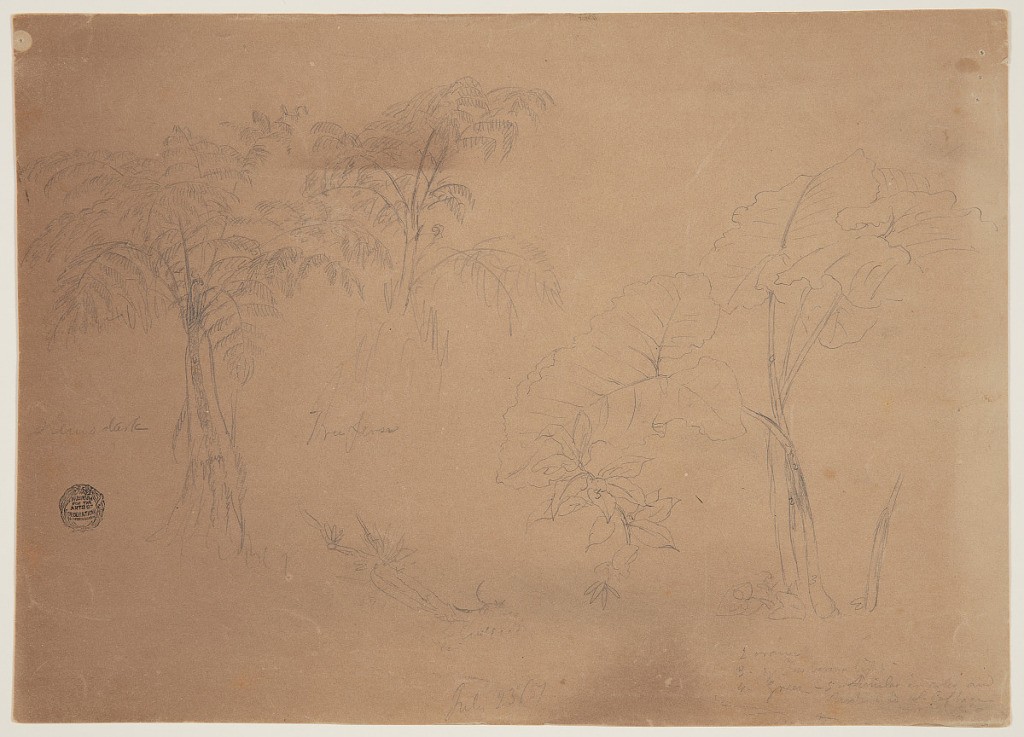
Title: Sketches of Plants and Tree Ferns near Jorje, Ecuador
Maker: Frederic Edwin Church, American, 1826–1900
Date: July 23, 1857
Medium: Graphite on tan wove paper
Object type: Drawing
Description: Botanical sketches of tree ferns, a broad-leafed plant, and another smaller plant in Ecuador. At right, the plant's enormous leaves are rendered in some detail, while, at left, two views of tree ferns are visible. Other foliage visible at lower center.